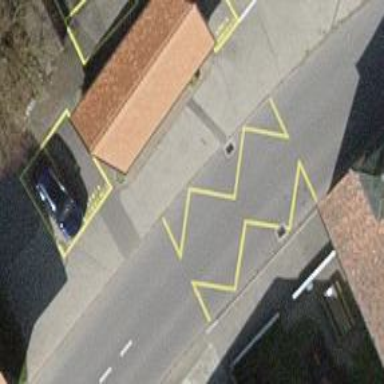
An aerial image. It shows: Bus stop with platform for public transport.